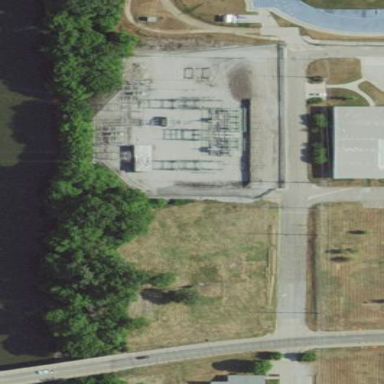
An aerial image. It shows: Power substation.